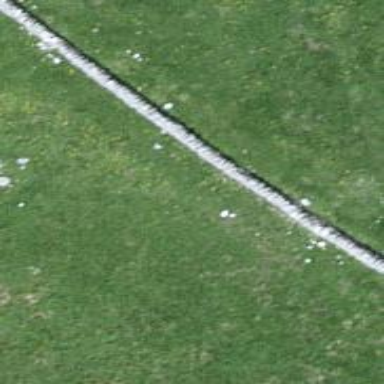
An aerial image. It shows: Wall barrier.